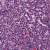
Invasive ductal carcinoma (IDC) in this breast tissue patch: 1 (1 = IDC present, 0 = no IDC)